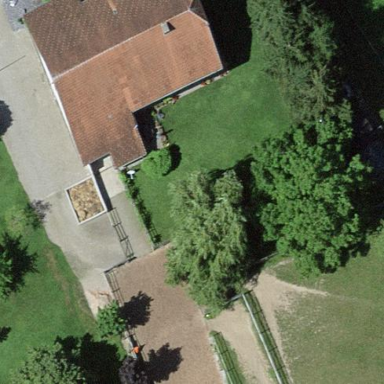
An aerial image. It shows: Farmyard area.